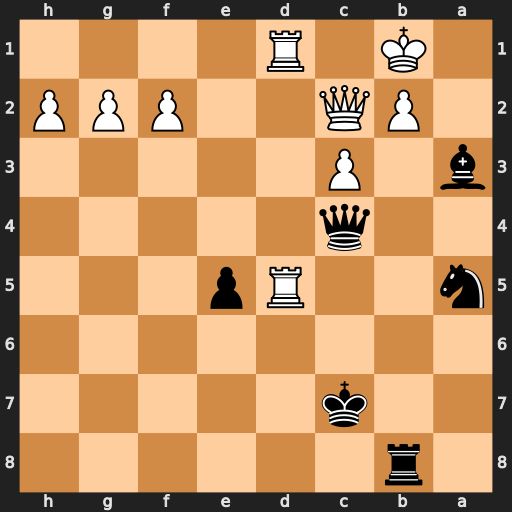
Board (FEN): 1r6/2k5/8/n2Rp3/2q5/b1P5/1PQ2PPP/1K1R4
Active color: b
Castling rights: -
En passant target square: -
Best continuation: Rxb2+ Qxb2 Bxb2